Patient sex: M
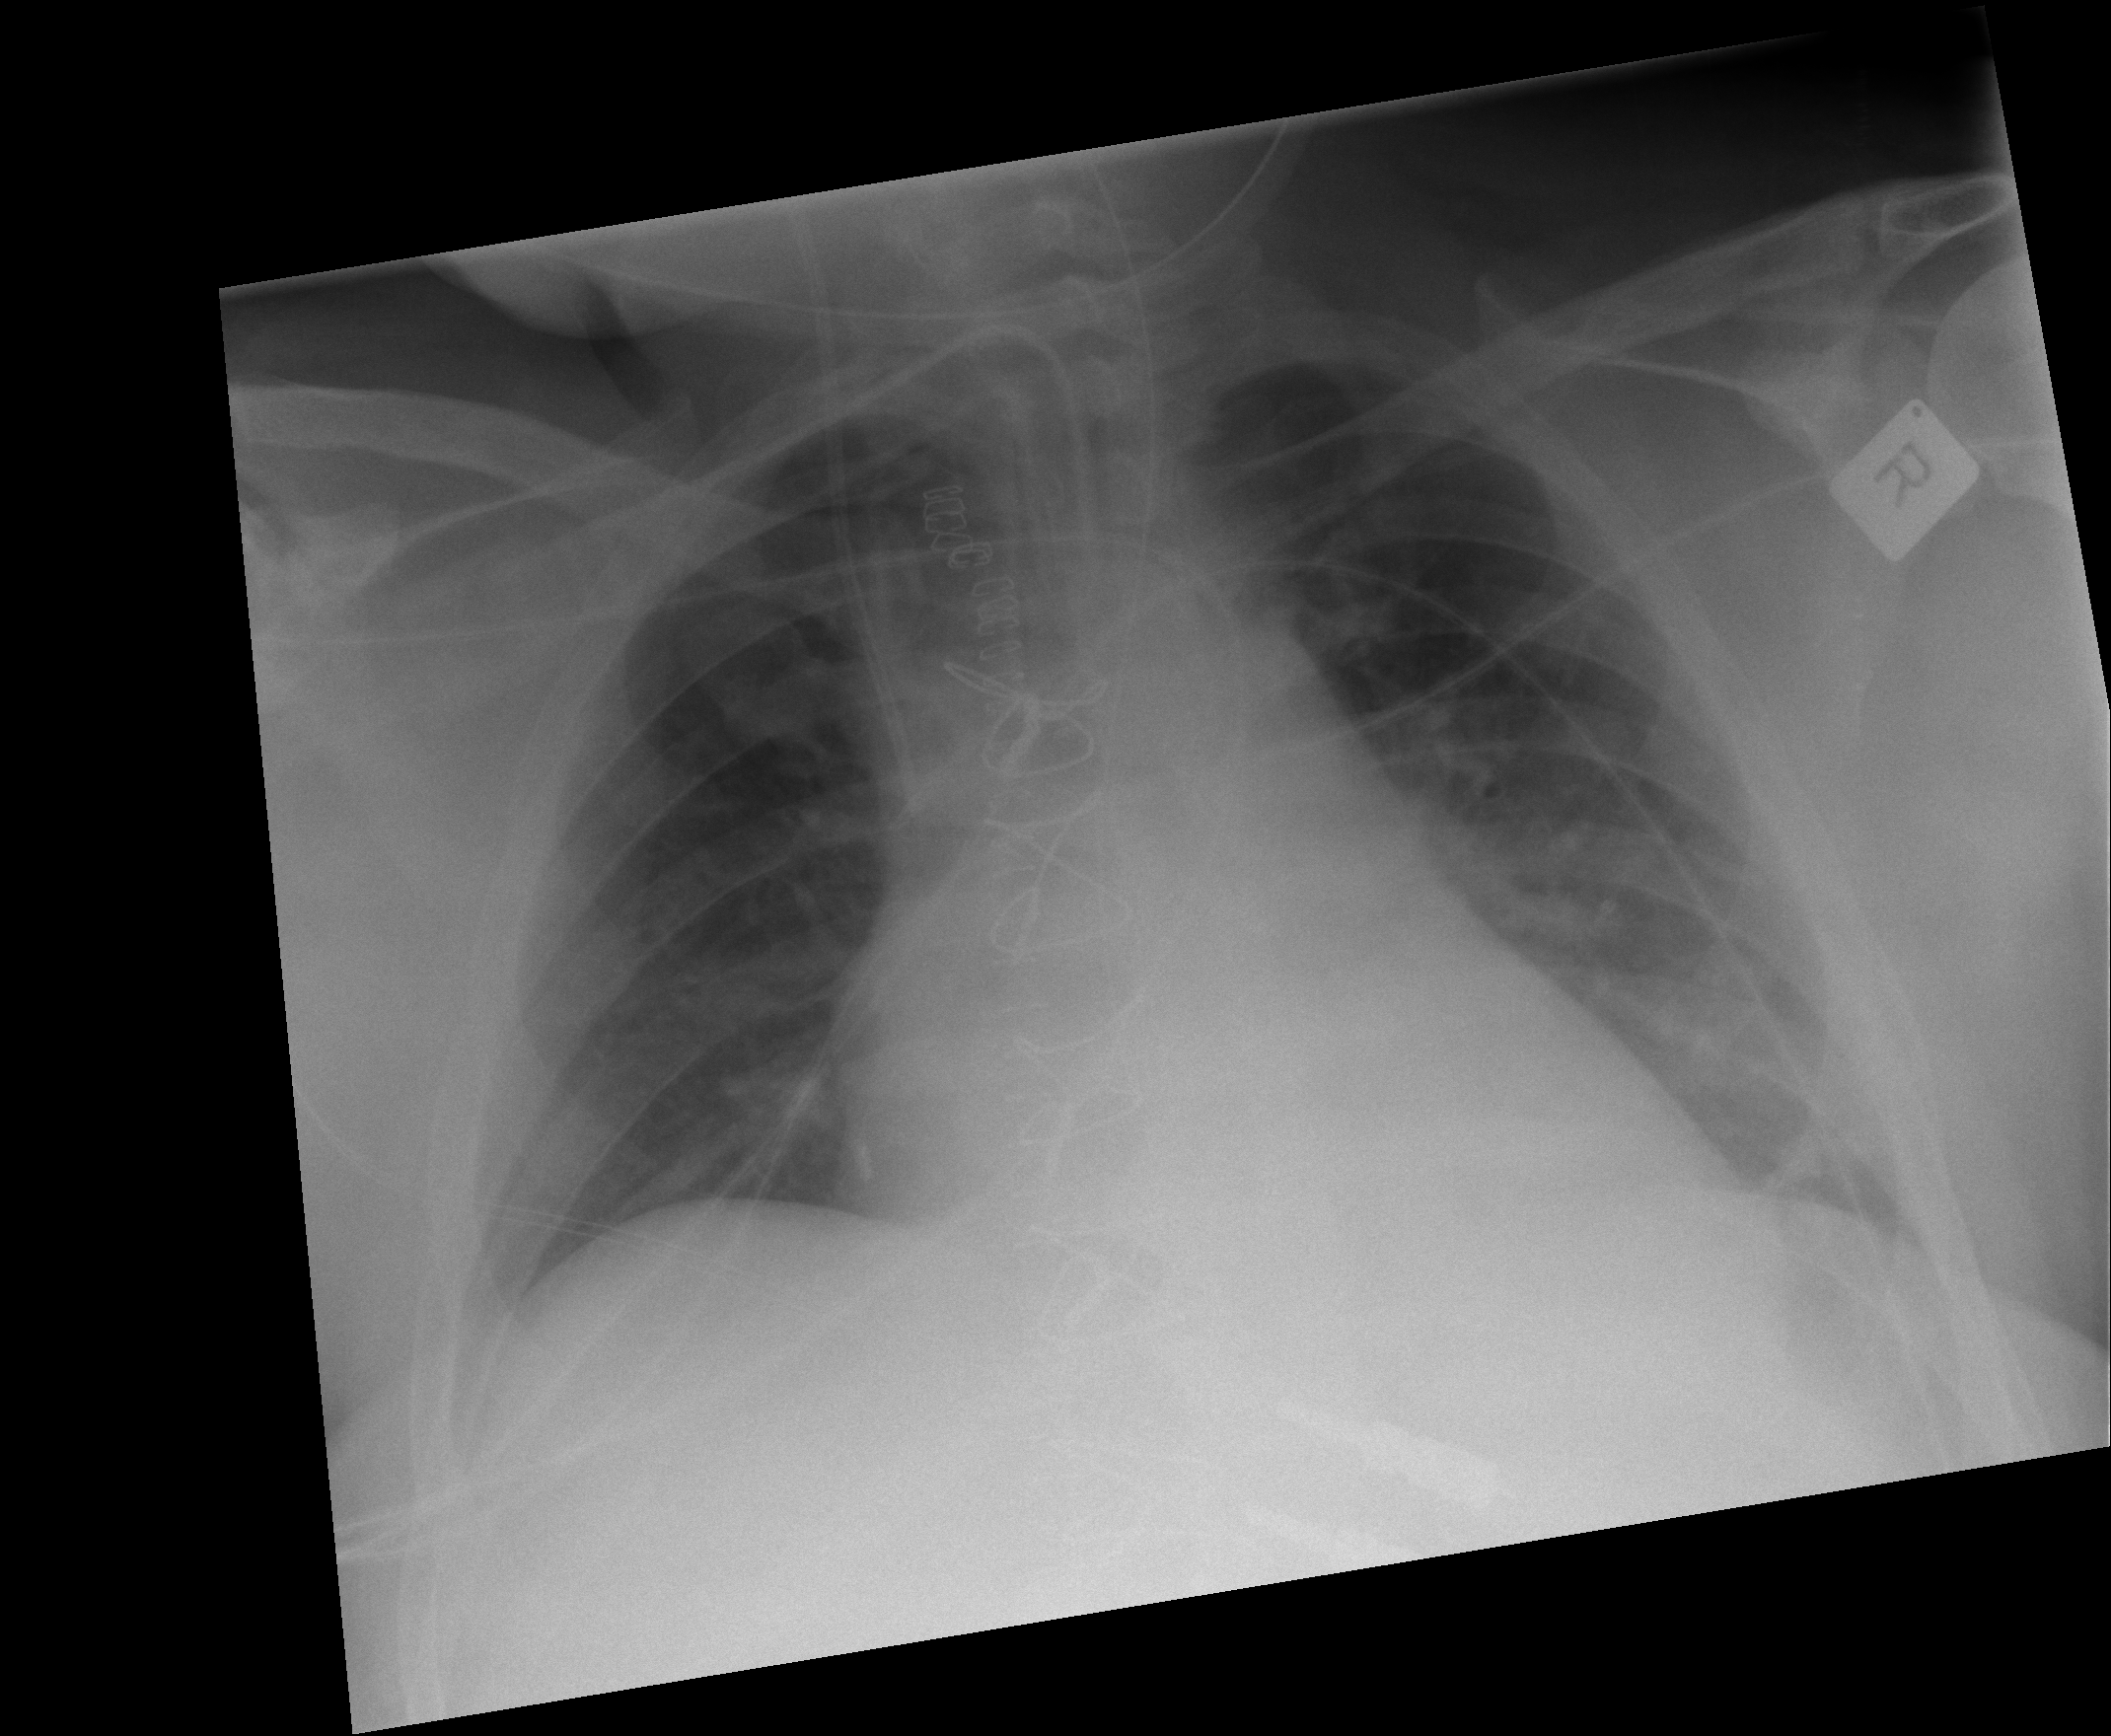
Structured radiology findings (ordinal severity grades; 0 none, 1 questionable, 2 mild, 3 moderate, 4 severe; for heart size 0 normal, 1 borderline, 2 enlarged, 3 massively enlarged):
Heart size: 2
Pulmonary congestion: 2
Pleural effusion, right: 1
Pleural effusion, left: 2
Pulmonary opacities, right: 0
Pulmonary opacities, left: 2
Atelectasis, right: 1
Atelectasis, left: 2